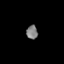
Tissue: prostate
Cell type: T cells
Senescence score: 0.3273
Nuclear area (px): 151
Mean DAPI intensity: 125.927